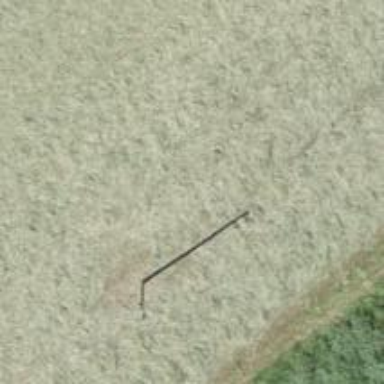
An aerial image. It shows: Power pole.